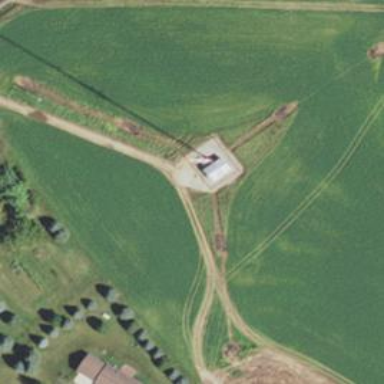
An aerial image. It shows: Communication mast tower.